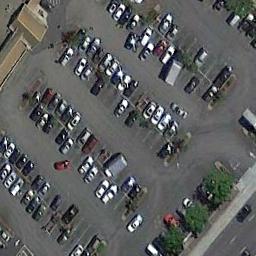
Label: parking_lot